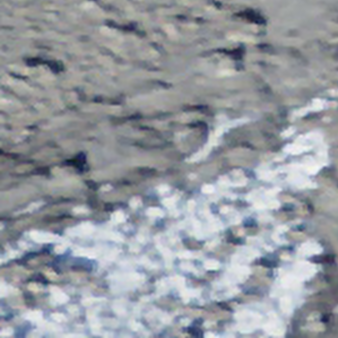
Label: other